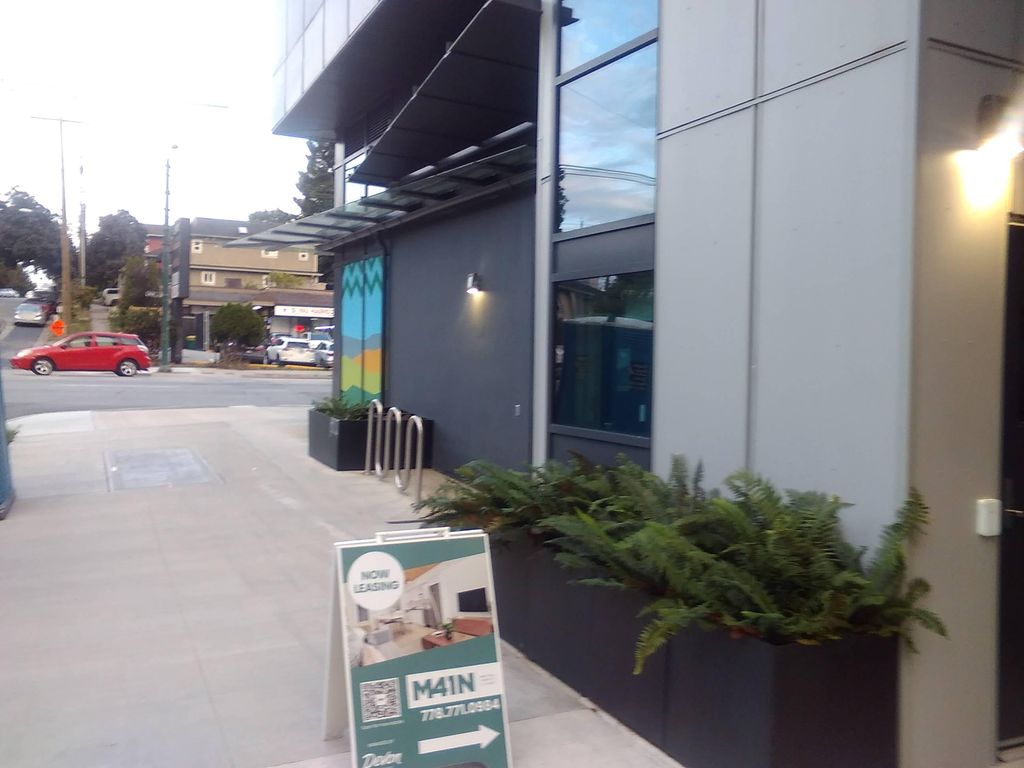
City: vancouver